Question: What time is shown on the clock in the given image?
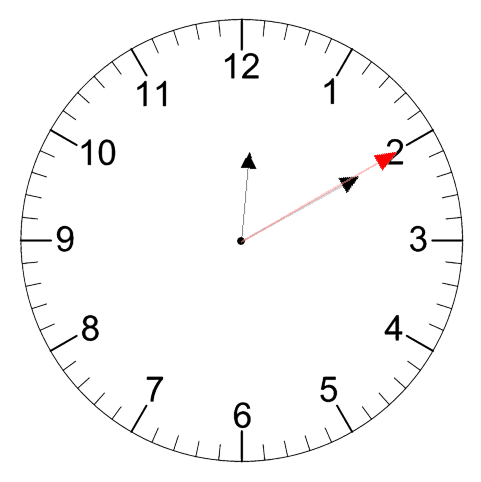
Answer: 12:10:10